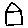
Label: house